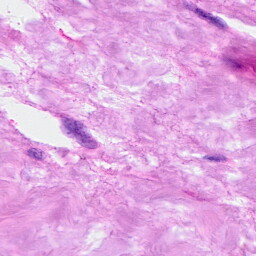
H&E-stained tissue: Breast